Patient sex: M
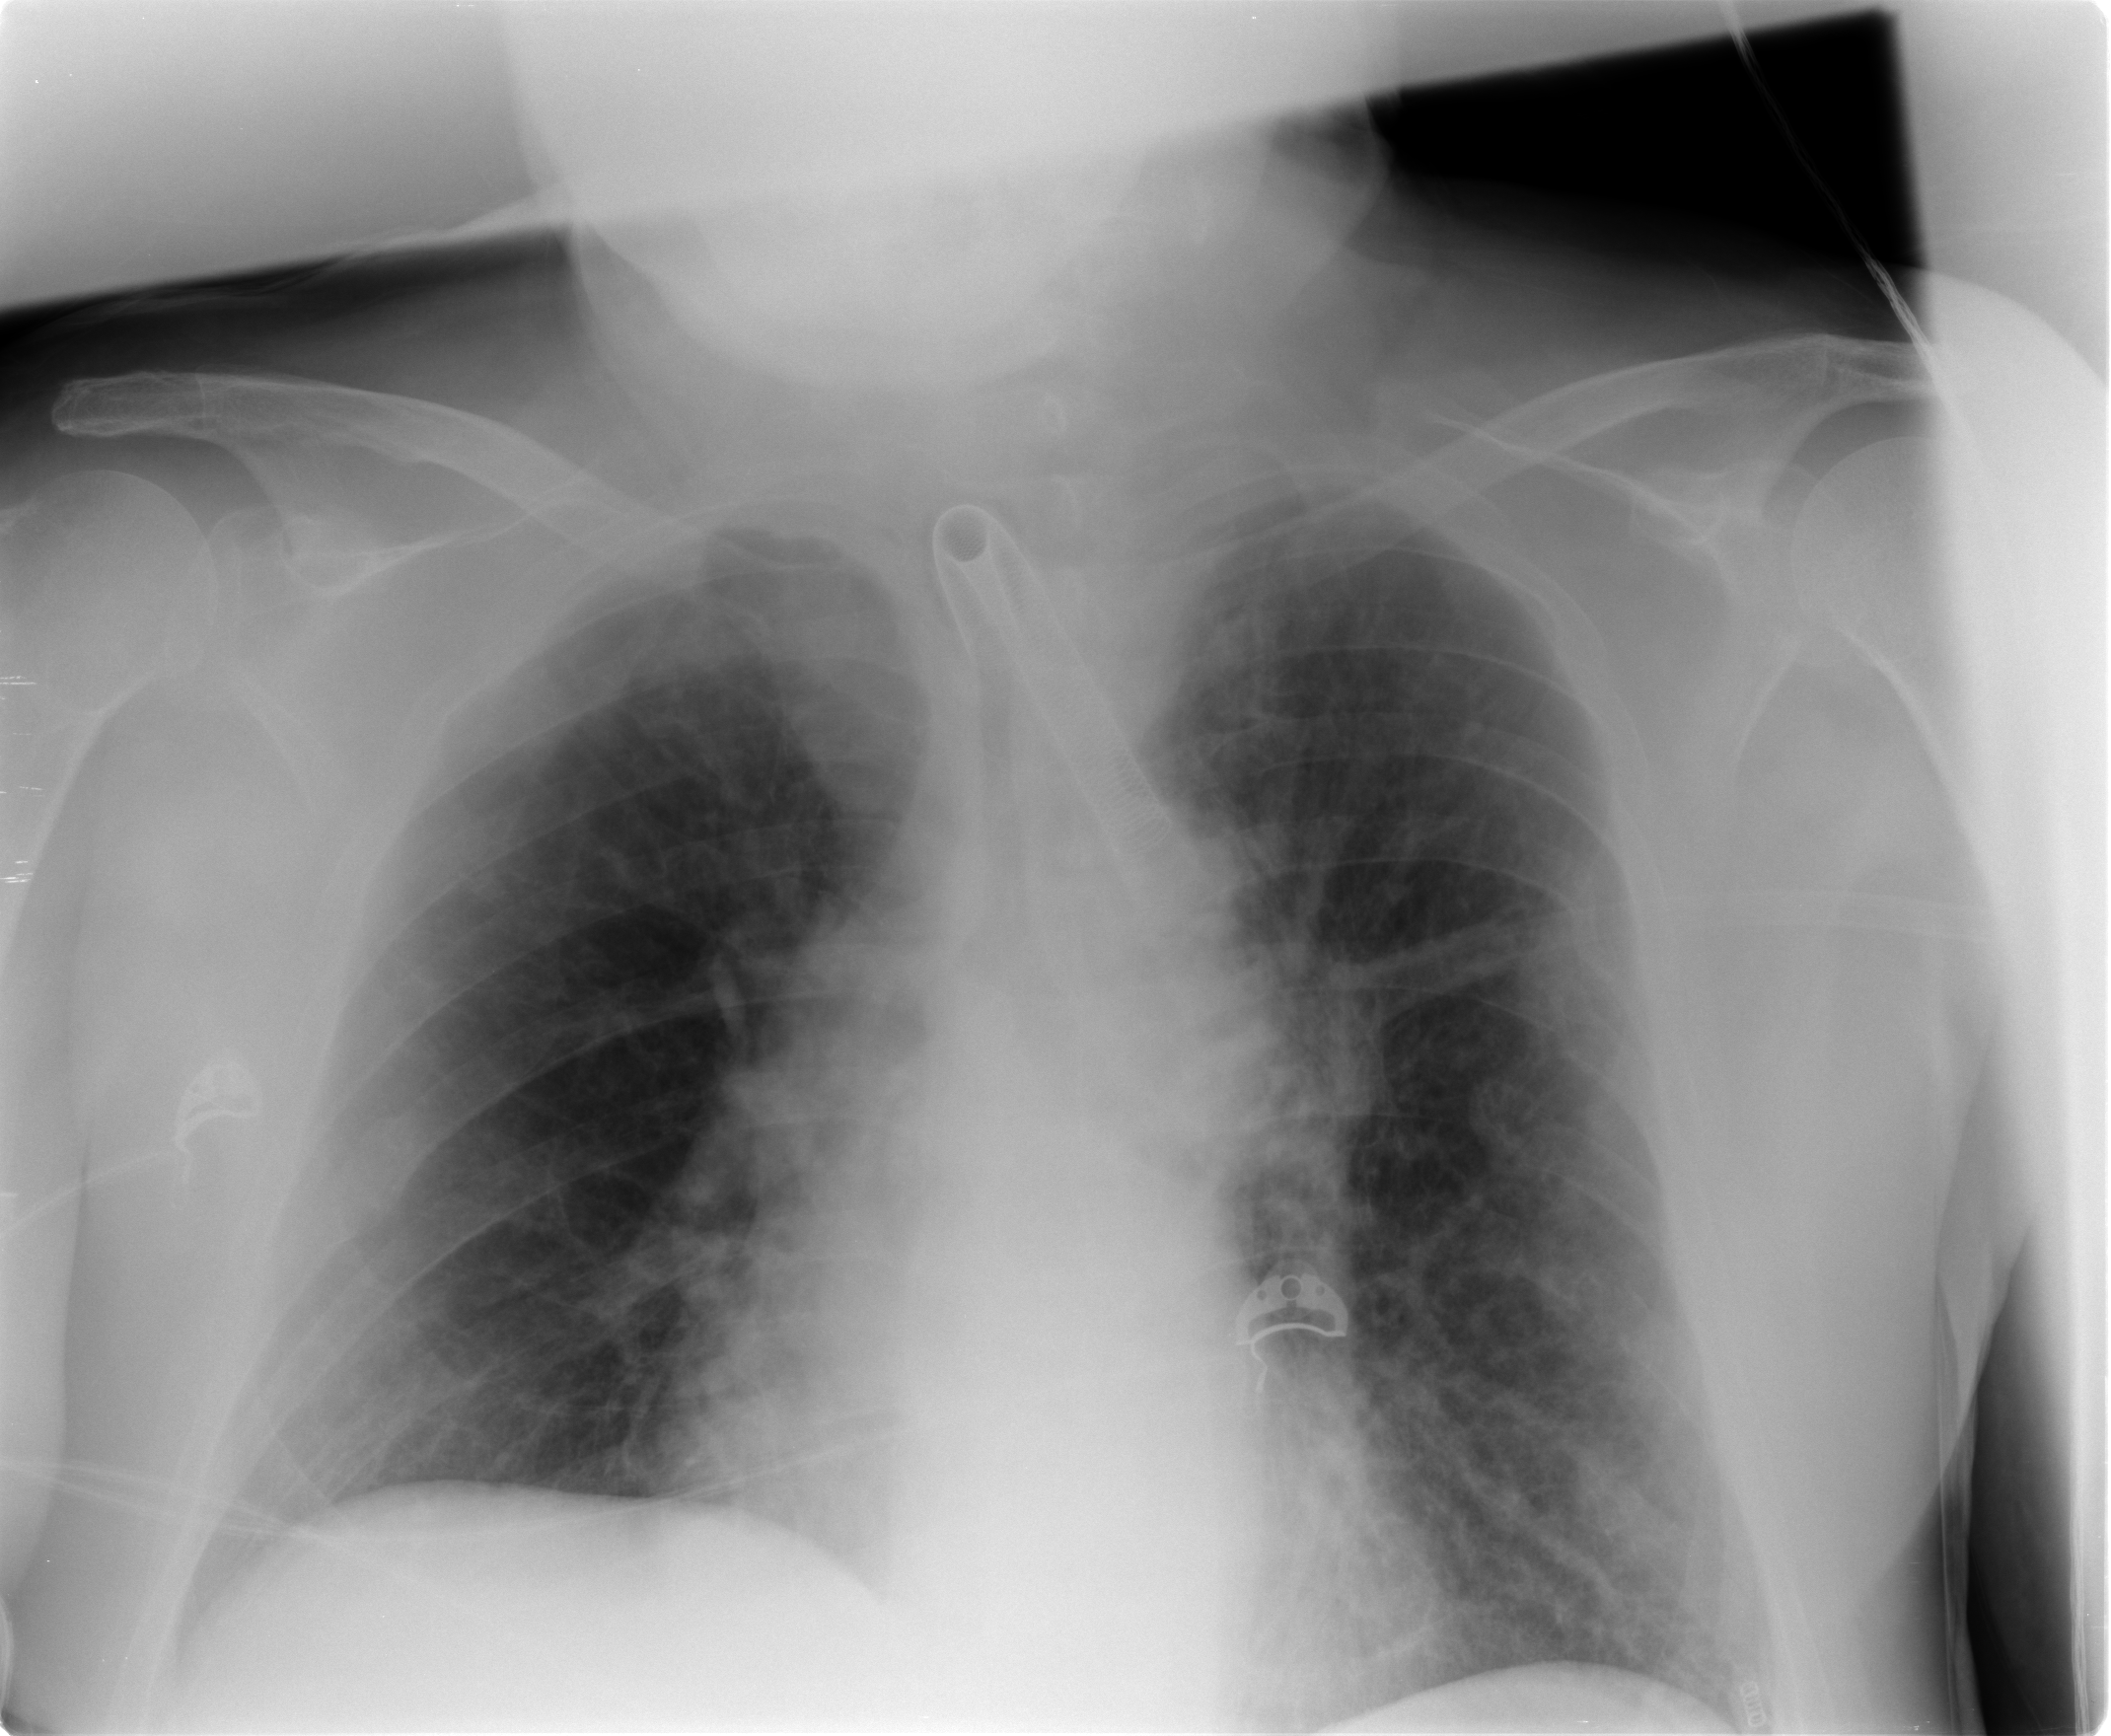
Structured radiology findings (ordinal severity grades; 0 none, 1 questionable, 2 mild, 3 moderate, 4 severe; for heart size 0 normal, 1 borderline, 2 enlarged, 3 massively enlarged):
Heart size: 0
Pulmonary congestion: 2
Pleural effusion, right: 0
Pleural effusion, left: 0
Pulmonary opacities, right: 0
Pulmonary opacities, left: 1
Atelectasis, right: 2
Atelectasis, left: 2